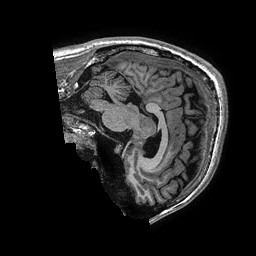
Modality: T1w
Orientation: sagittal
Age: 32
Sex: male
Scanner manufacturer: ge
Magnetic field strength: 3 T
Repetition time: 0.006952 s
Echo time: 0.00292 s